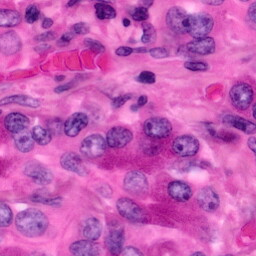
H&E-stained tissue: Pancreatic